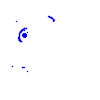
Particle: electron